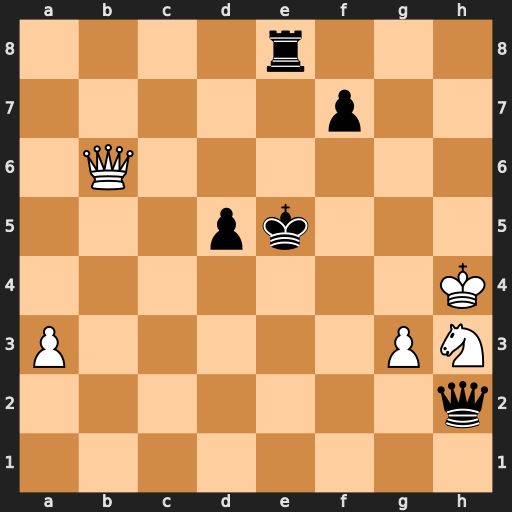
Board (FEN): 4r3/5p2/1Q6/3pk3/7K/P5PN/7q/8
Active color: w
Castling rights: -
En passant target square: -
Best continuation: Qe3+ Kd6 Qxe8